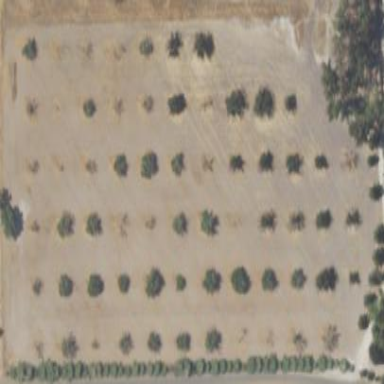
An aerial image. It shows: Orchard.